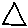
Label: triangle